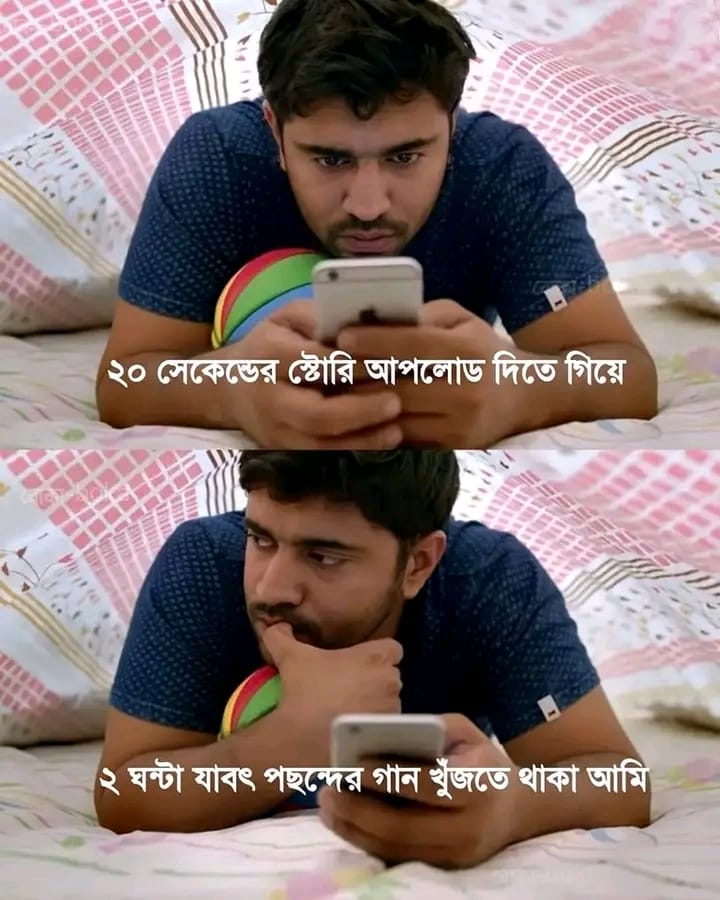
Text: ২০ সেকেন্ডের ষ্টোরি আপলোড দিতে গিয়ে ২ ঘণ্টা যাবৎ পছন্দের গান খুঁজতে থাকা আমি
Label: Non Hate